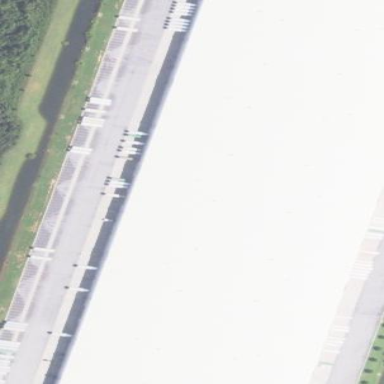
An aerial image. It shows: Warehouse building.